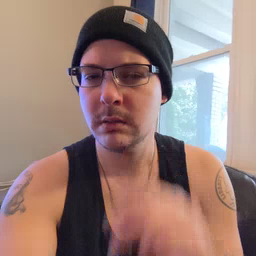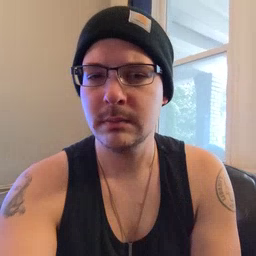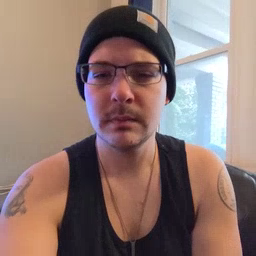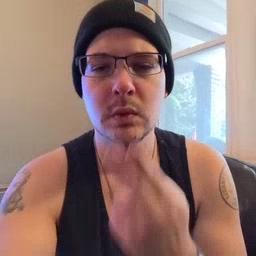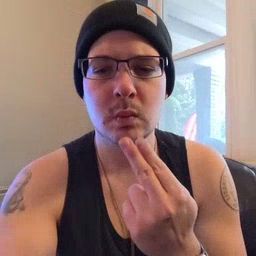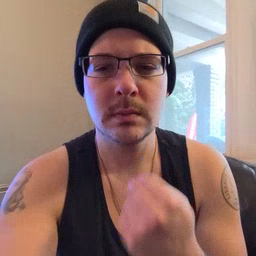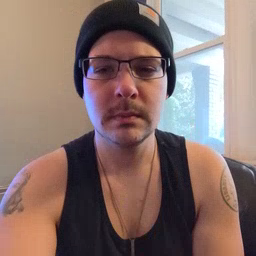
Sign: cute